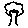
Label: tree